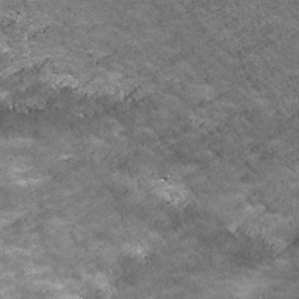
Label: non_frost